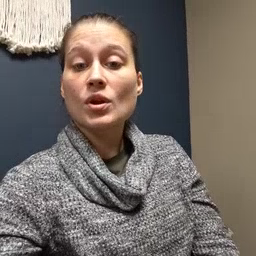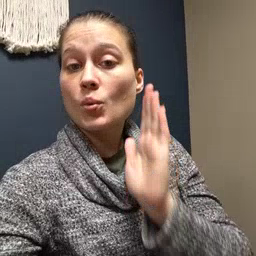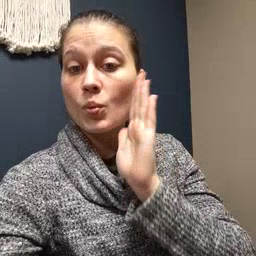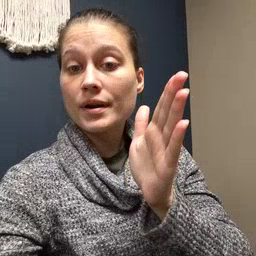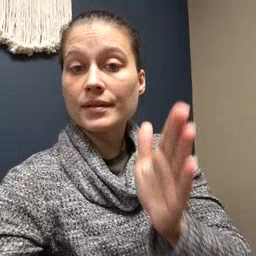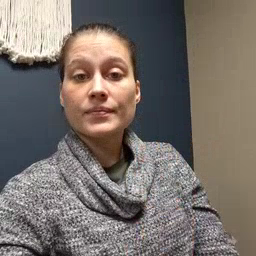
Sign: will